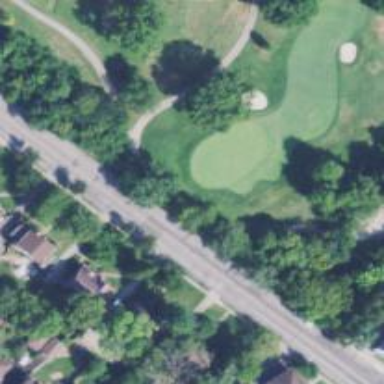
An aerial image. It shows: Pathway for golfing.